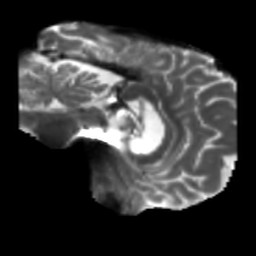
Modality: T2w
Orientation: sagittal
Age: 66
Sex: male
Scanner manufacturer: siemens
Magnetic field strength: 3 T
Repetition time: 5.25 s
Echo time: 0.08 s